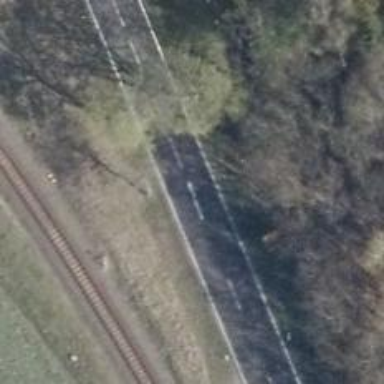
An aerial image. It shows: Primary highway.